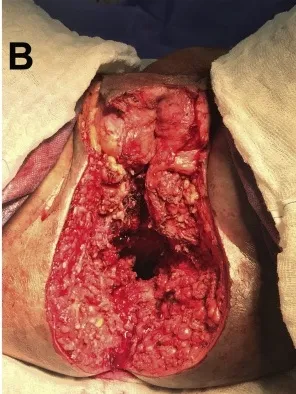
Appearance after tumor resection.
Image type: medical_photograph (other_medical_photograph)